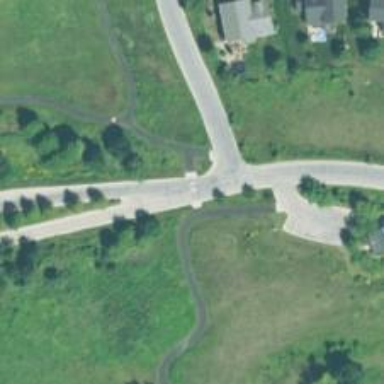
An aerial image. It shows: Marked crossing on asphalt cycleway road.